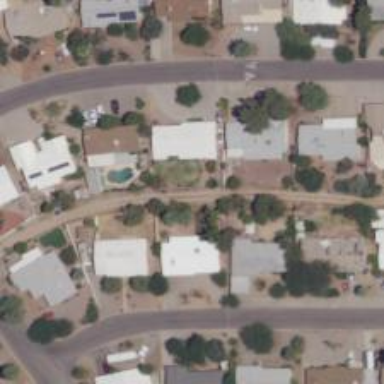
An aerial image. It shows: Alley classified as service road.